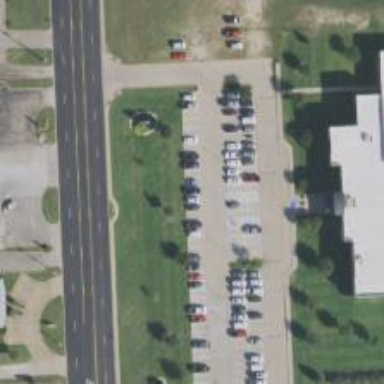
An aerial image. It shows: Parking space.